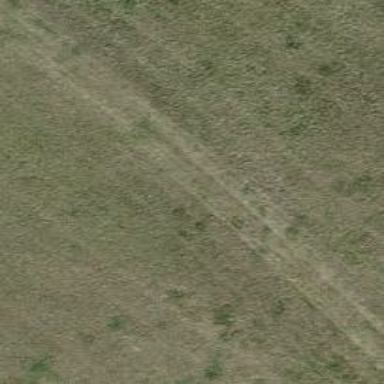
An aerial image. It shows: Grass track with grade4 quality surface.